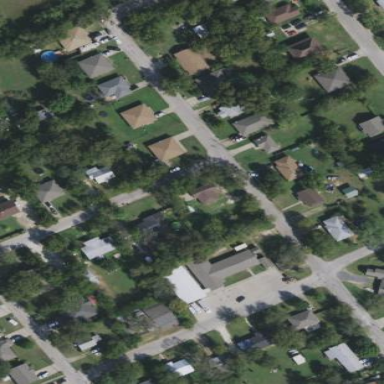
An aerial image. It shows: Residential area consisting of single-family homes.